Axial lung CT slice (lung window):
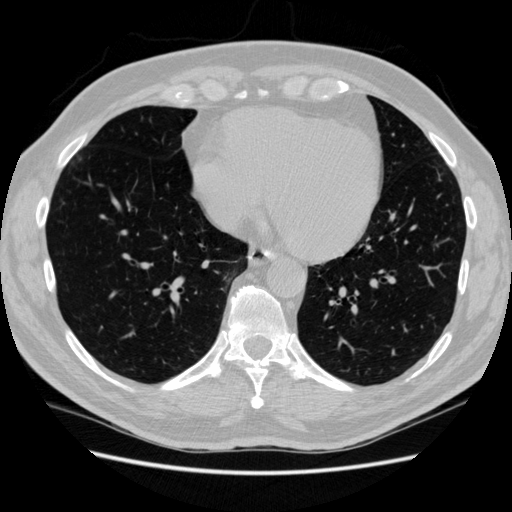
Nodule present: no